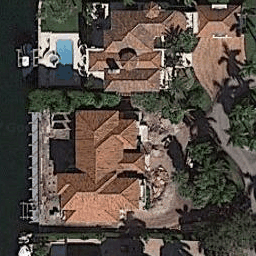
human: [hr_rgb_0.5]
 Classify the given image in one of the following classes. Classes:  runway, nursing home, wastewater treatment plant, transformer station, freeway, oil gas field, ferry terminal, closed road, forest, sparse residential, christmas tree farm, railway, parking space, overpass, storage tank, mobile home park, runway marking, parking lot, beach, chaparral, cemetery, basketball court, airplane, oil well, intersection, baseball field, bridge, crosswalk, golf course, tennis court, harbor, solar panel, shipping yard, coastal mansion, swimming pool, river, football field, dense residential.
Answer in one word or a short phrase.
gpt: coastal mansion